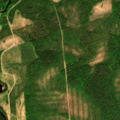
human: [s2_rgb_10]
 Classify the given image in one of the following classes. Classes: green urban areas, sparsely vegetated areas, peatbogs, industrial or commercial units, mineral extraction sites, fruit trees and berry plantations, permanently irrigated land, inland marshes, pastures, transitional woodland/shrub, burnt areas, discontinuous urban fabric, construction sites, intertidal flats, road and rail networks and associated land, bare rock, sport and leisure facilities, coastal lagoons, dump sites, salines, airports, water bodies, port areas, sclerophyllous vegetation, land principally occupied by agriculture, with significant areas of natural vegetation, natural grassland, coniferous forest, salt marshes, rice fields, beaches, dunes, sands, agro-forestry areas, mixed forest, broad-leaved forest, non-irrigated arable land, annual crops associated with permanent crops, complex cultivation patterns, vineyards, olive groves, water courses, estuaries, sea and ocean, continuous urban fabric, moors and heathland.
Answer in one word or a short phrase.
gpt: mixed forest, transitional woodland/shrub